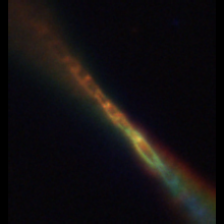
Taxon: Psuedo-nitzschia
Group: Diatoms